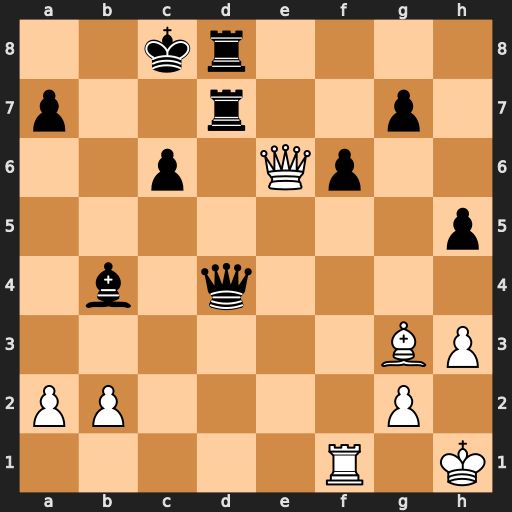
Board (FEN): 2kr4/p2r2p1/2p1Qp2/7p/1b1q4/6BP/PP4P1/5R1K
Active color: w
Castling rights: -
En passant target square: -
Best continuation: Qxc6+ Rc7 Qxc7#